Question: I have two Linksys WiFi routers. The first one () with the IP address 192.168.0.1 is connected to the internet. The second one () with the IP address 10.10.10.10 is connected to the .
Its physically not possible to get the 10.10.10.10 router directly connected to the internet (in-between the internet and the are 3 floors/levels and it's not possible to get a second network cable between them)
I set up the network structure inside Cisco Packet Tracer and with this configuration (see image) I can see and ping the clients inside the .
But I don't know how to set this up, that the 10.10.10.10 router only can access the 192.168.0.1 address for only internet access (the clients inside the green network are not allowed to see the clients inside the orange network).
Image:

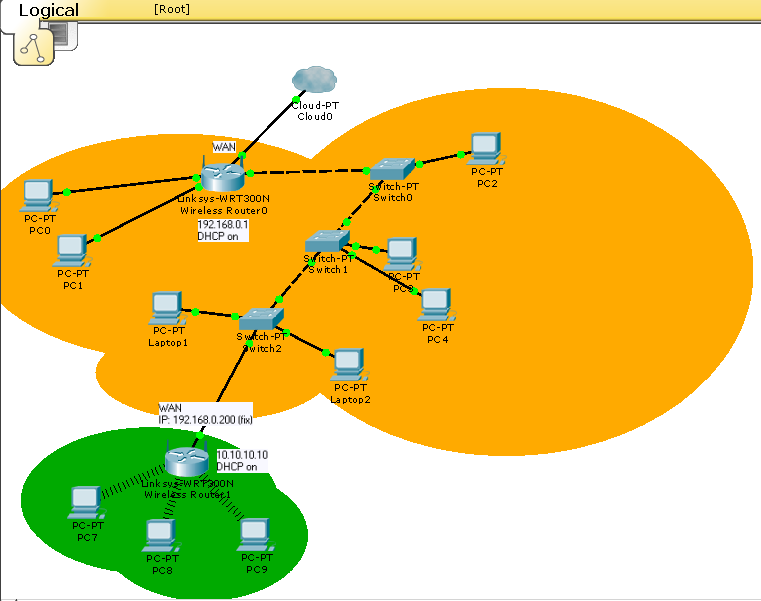
Answer: The solution is (tested and working):
Install on the ROUTER inside the the newest DD-WRT version.
After installing DD-WRT go into the Web-Admin-GUI of the router, to add command line.
Inside the Web-Admin-GUI goto:
"Administration" --> "Commands" and add this line:
'iptables -I FORWARD -d 192.168.0.0/24 -j DROP'
that the router don't forget this line at reboot - save it with the button "Save Firewall".